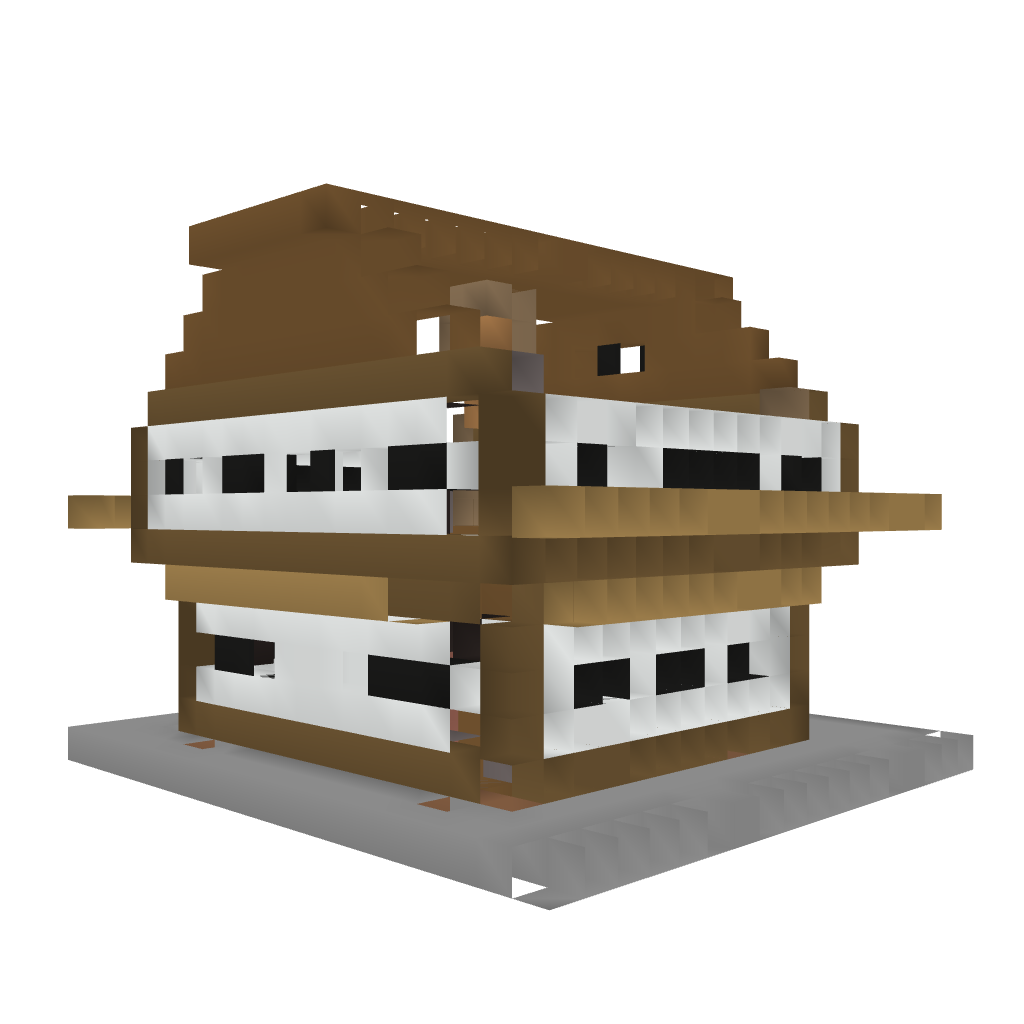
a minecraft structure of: medieval house